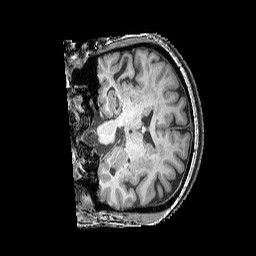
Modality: T1w
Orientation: coronal
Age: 62
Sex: female
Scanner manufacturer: siemens
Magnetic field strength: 3 T
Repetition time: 2.25 s
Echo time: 0.00411 s